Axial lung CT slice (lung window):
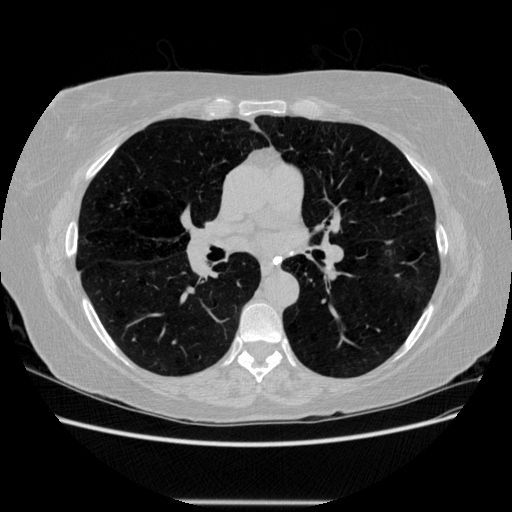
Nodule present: no